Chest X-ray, AP view. Patient: 51 years old, sex M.
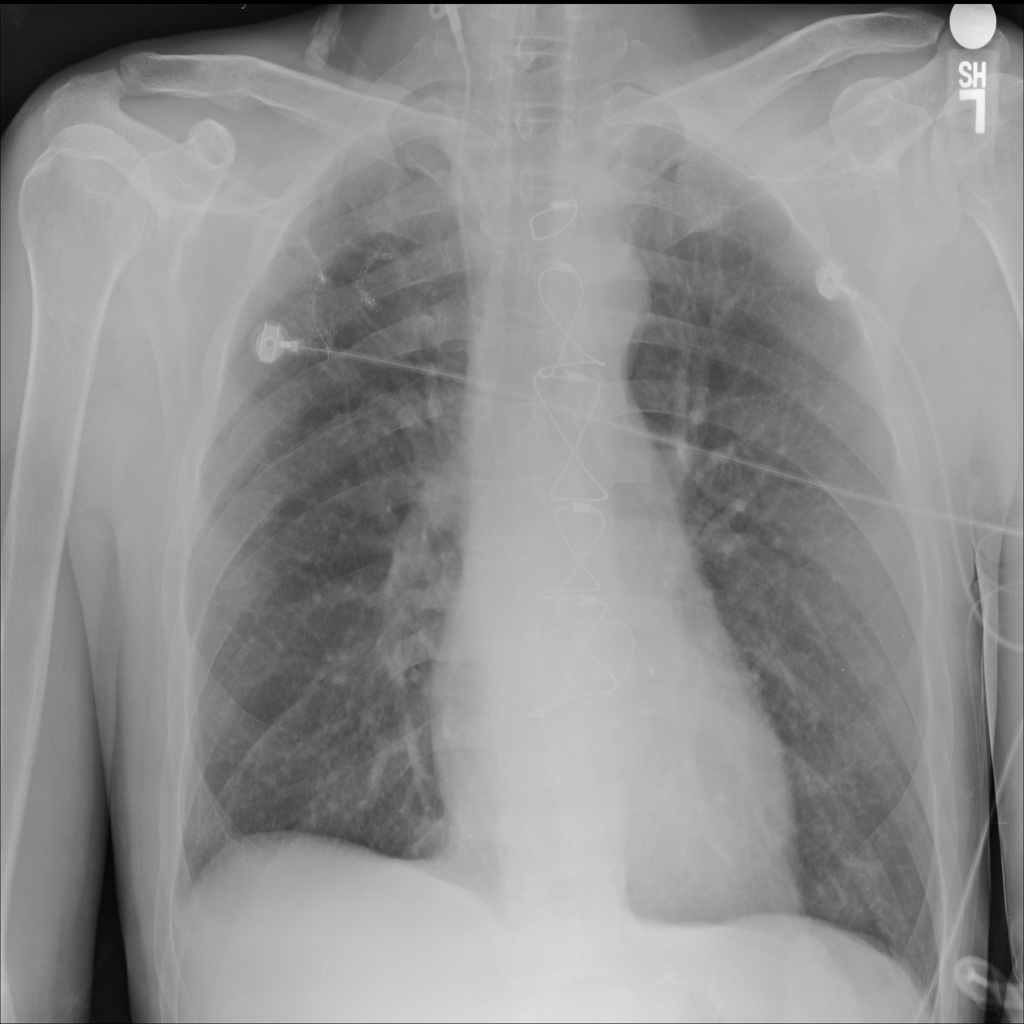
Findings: No Finding